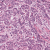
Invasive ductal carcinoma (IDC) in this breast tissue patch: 1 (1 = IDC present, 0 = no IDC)